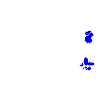
Particle: electron